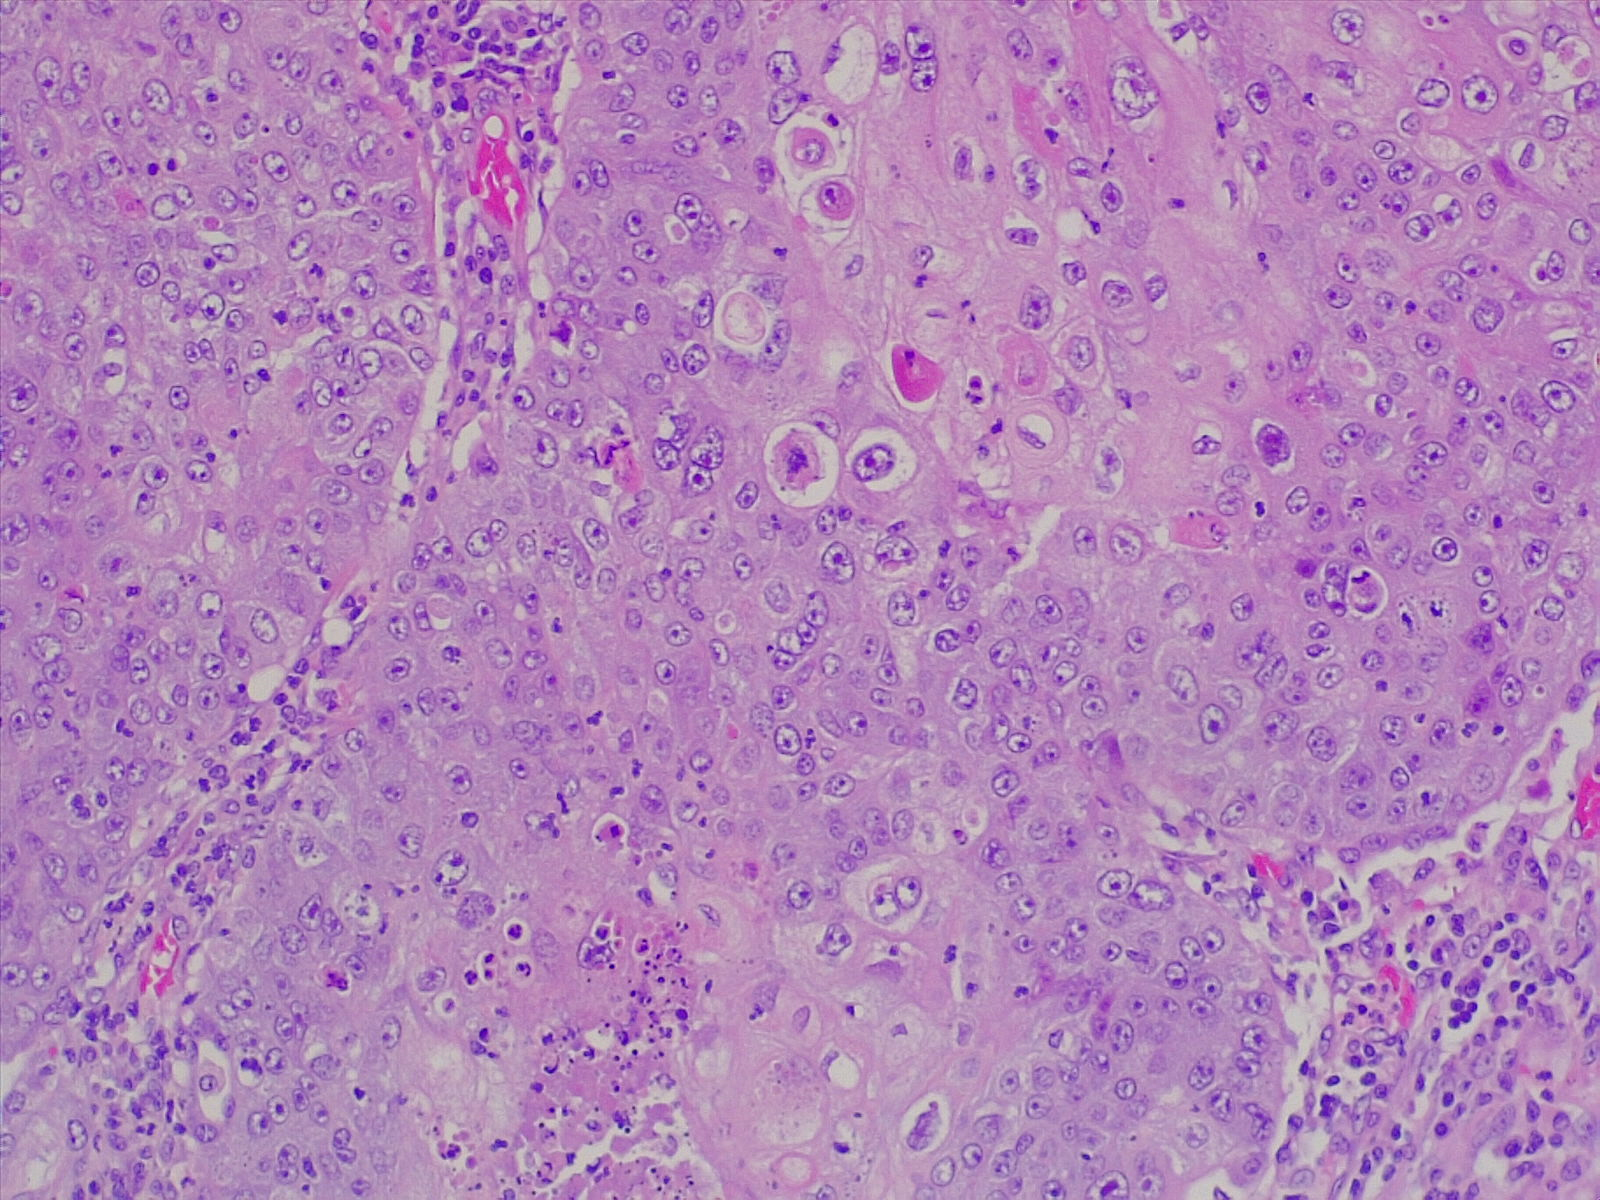
Label: lung squamous cell carcinoma, poorly differentiated